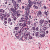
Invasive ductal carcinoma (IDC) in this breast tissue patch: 0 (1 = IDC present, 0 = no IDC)